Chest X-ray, AP view. Patient: 34 years old, sex F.
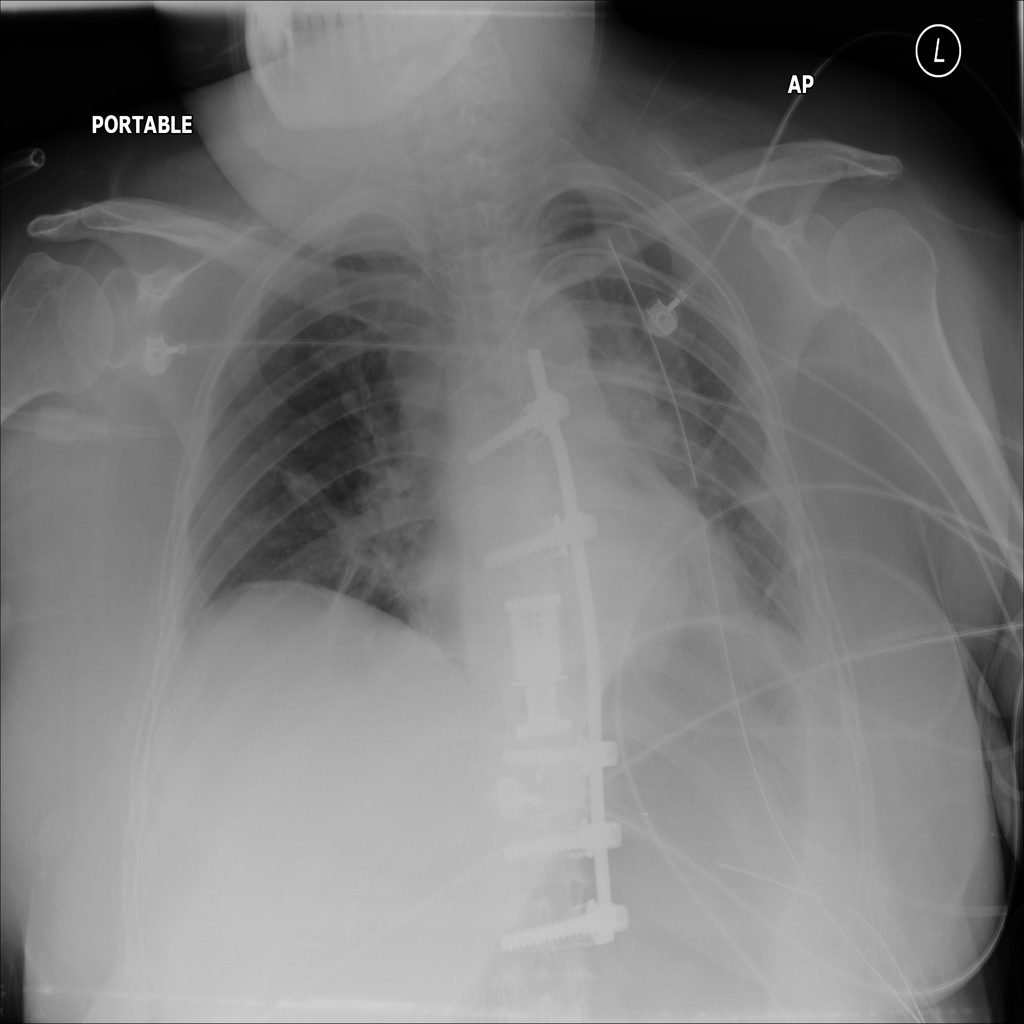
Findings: No Finding